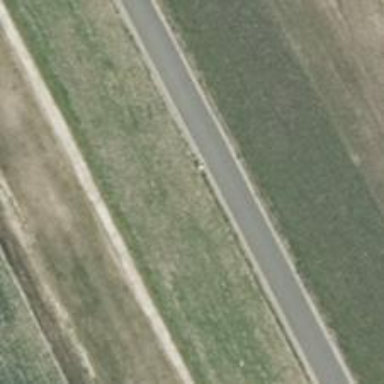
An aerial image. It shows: Asphalt track with grade 1 surface. There is embankment along the side of the track.